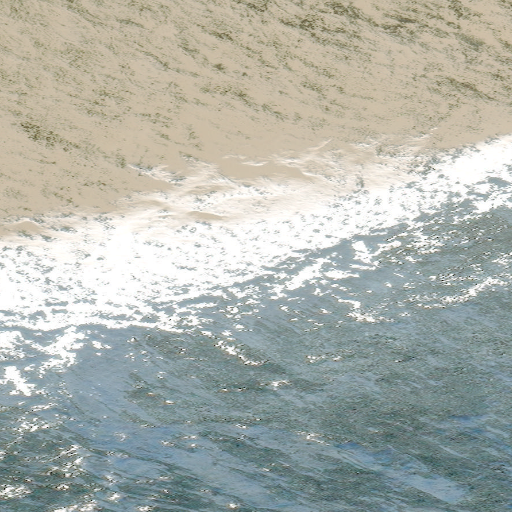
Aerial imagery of mountain in Alaska named Chena Dome containing only unknown